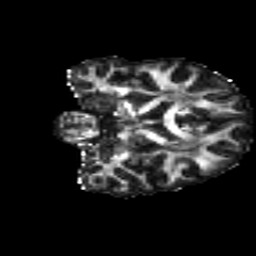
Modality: FA
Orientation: coronal
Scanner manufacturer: siemens
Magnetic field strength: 3 T
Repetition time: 4.16 s
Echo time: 0.0806 s